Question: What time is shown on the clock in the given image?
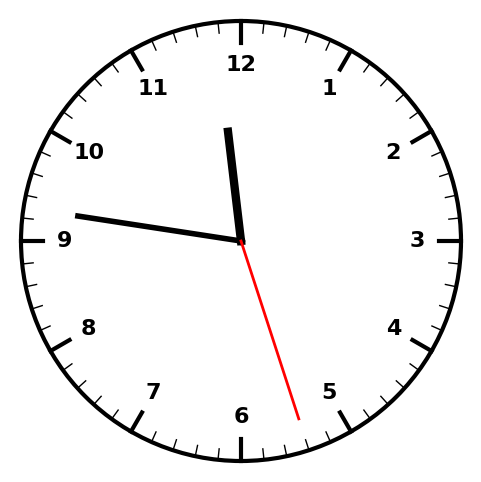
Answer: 11:46:27